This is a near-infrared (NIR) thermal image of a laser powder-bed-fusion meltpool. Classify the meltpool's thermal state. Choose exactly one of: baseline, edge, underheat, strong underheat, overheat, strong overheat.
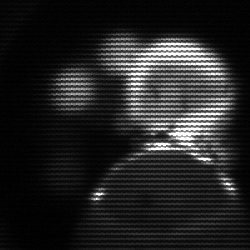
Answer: edge